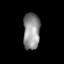
Tissue: lung
Cell type: Epithelial cells
Senescence score: 0.1967
Nuclear area (px): 603
Mean DAPI intensity: 143.231